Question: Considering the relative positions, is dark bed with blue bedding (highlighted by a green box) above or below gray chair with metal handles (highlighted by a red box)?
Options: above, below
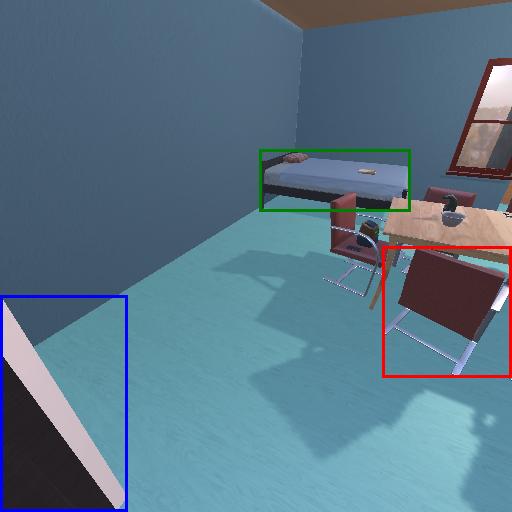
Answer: above